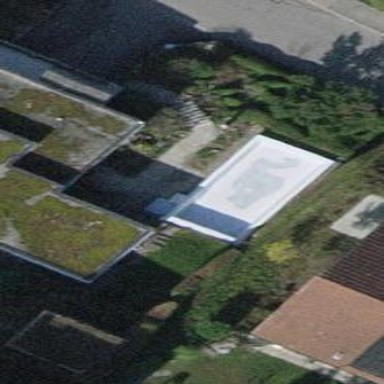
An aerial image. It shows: Swimming pool located in leisure land.